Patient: sex F, age 63
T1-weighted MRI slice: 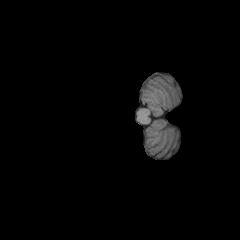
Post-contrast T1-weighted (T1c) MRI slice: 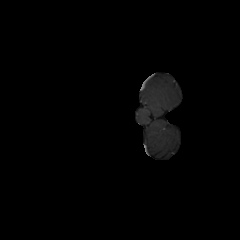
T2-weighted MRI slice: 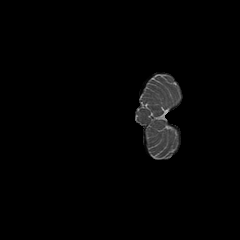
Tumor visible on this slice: no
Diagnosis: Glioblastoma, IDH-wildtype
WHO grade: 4